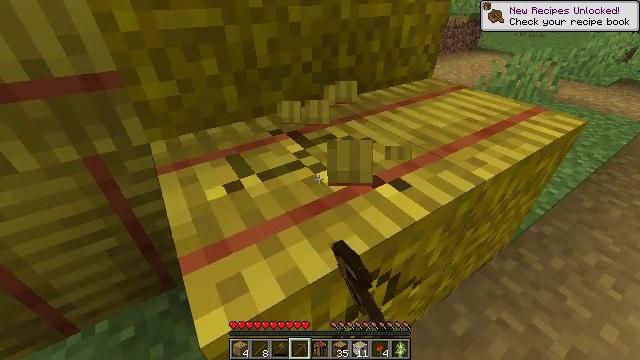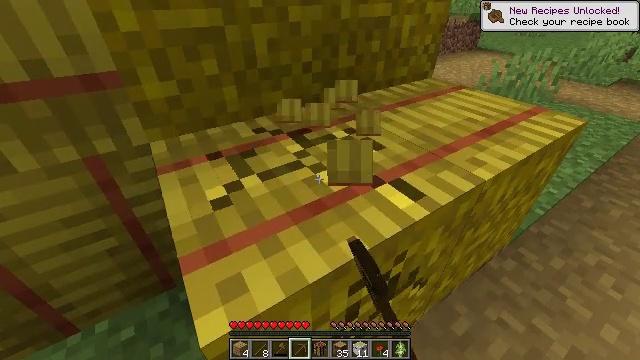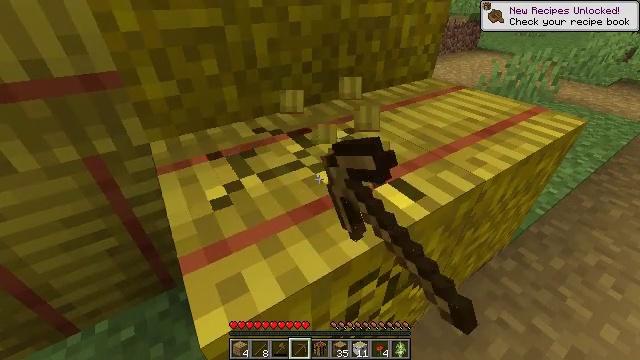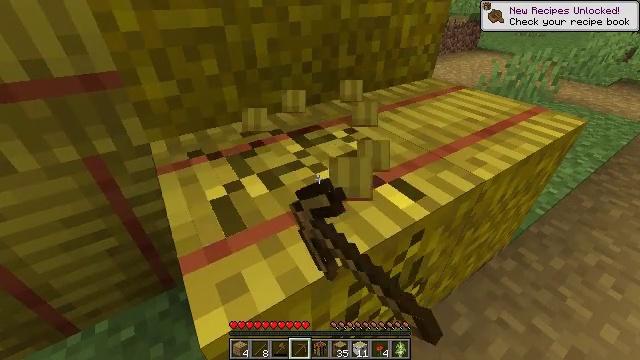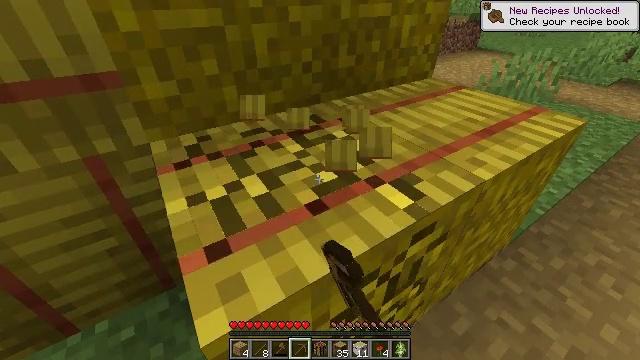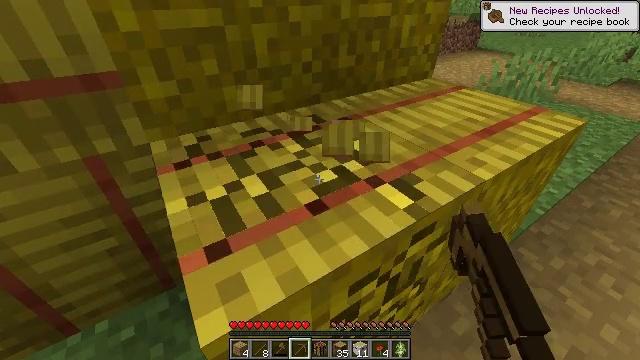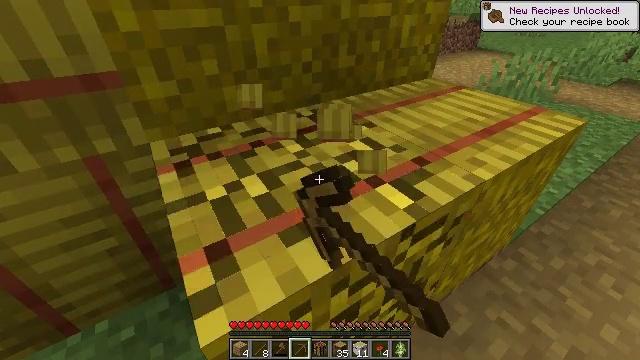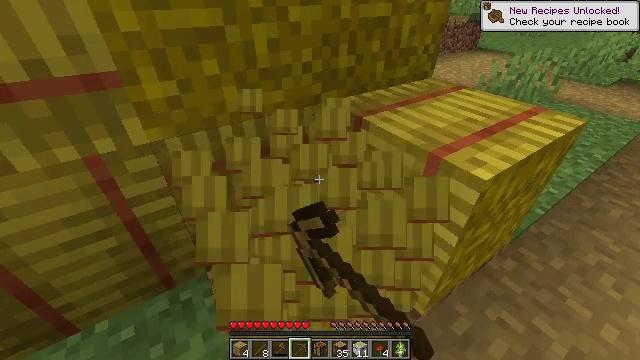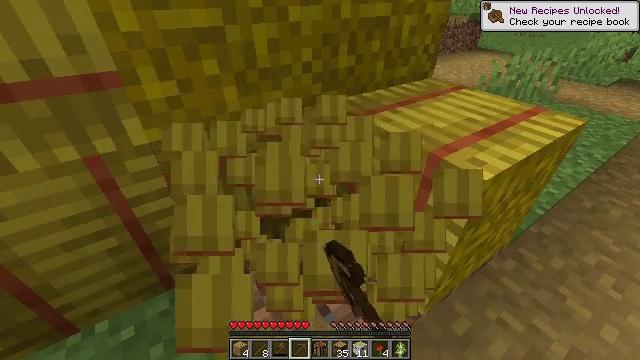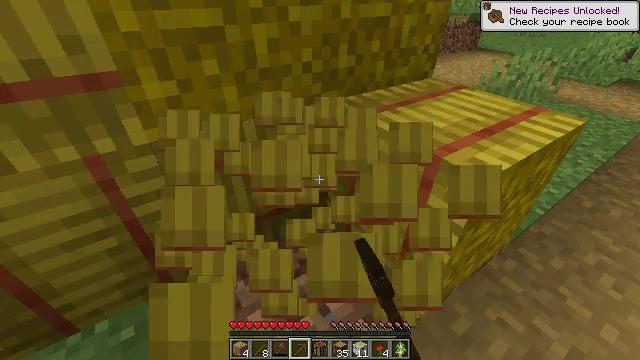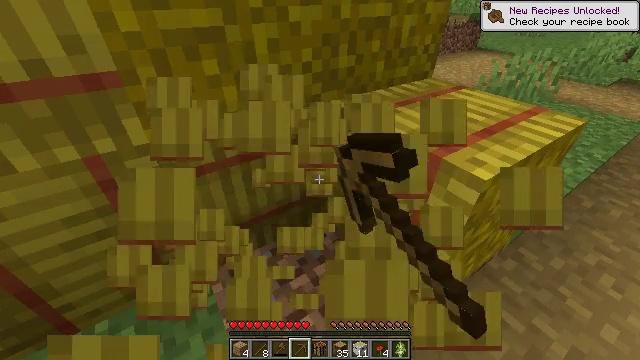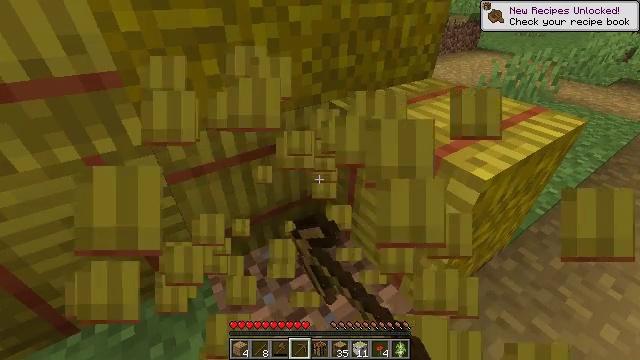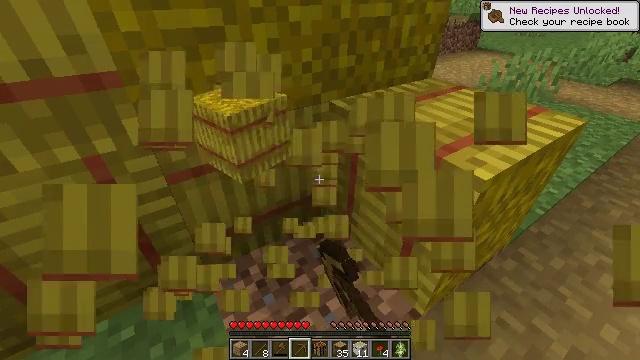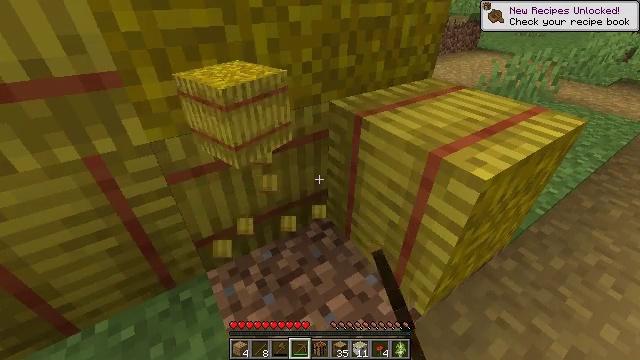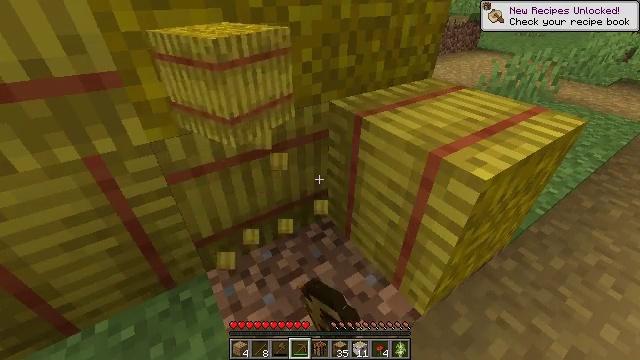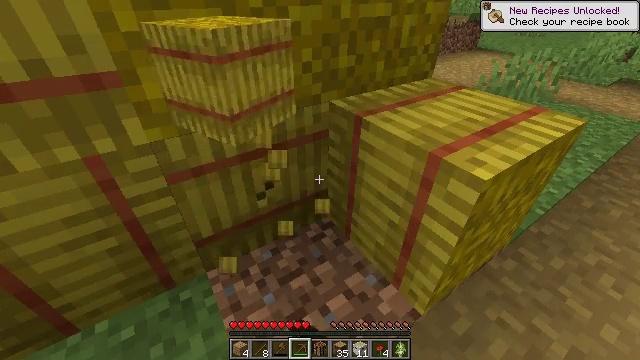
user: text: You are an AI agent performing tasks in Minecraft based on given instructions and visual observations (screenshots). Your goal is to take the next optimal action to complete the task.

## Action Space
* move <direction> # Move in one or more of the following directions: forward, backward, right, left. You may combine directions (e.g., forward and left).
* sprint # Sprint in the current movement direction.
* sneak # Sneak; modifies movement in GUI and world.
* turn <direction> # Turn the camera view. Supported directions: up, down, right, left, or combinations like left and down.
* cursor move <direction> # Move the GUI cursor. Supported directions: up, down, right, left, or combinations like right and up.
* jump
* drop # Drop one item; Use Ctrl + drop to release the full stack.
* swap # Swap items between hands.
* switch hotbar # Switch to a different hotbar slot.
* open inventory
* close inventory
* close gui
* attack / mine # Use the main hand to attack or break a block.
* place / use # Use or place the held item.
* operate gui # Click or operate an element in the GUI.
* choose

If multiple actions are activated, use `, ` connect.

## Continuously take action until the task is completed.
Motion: motion action
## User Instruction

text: Break the hay block to collect it.
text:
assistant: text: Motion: attack / mine
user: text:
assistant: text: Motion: attack / mine
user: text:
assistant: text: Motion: attack / mine
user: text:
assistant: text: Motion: attack / mine
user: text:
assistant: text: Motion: attack / mine
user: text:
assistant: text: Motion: attack / mine
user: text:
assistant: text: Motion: attack / mine
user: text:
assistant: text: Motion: attack / mine
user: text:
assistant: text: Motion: attack / mine
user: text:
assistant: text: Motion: attack / mine
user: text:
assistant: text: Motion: attack / mine
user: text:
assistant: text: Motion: attack / mine
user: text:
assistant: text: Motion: attack / mine
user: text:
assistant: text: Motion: attack / mine
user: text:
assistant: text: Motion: attack / mine
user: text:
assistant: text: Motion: attack / mine
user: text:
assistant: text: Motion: attack / mine
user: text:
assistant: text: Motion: turn right, attack / mine
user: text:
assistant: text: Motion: turn right, attack / mine
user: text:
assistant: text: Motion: turn right, attack / mine
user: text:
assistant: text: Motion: turn right, attack / mine
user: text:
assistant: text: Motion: turn right, attack / mine
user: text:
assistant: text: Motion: attack / mine
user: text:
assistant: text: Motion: attack / mine
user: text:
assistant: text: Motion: attack / mine
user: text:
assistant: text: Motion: attack / mine
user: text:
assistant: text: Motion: attack / mine
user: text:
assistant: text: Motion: attack / mine
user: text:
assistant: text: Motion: attack / mine
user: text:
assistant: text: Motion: attack / mine